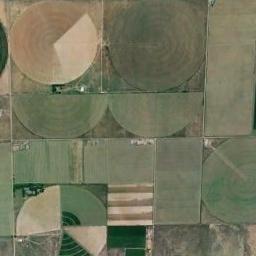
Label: circular_farmland